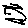
Label: square